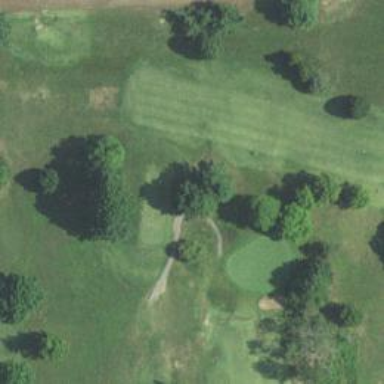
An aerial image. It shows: Path for both roads and golfers.